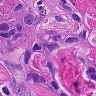
Metastatic tissue present: yes